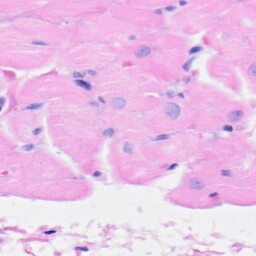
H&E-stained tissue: Heart